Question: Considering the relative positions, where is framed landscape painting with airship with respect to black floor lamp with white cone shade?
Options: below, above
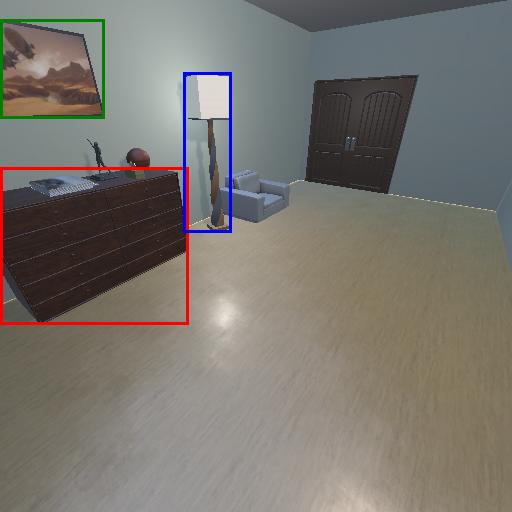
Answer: below